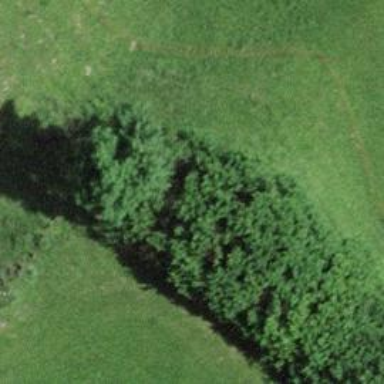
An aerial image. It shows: Hedge barrier.